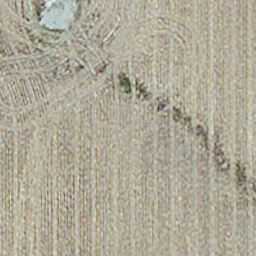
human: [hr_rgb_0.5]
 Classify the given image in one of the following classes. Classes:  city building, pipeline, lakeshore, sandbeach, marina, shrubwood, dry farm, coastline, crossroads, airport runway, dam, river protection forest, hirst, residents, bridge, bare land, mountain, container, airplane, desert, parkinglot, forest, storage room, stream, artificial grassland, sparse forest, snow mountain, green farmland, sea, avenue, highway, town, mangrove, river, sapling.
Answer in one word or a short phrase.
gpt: dry farm